Aerial crown-view tile of a tropical tree (Barro Colorado Island, Panama), acquired 20240716:
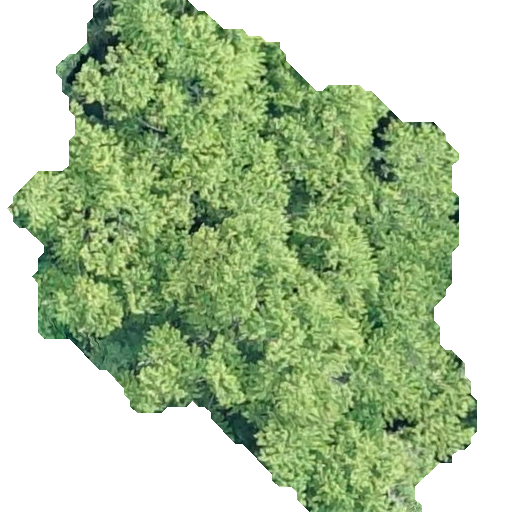
Species: Guazuma ulmifolia
GBIF accepted scientific name: Guazuma ulmifolia
Crown area: 252.093 m²